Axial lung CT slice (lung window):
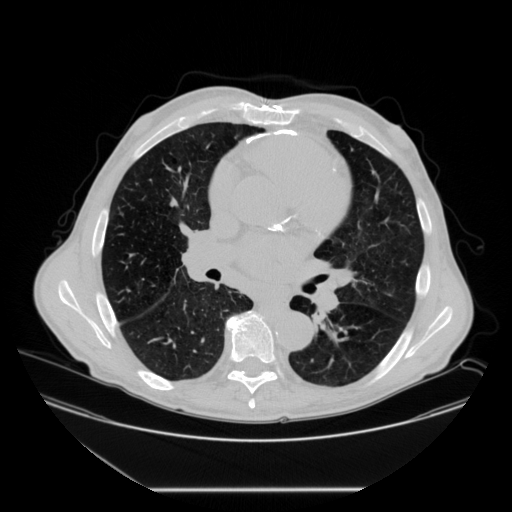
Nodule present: no